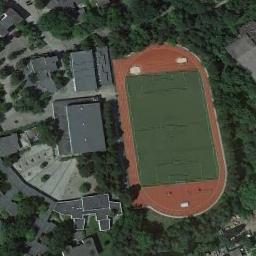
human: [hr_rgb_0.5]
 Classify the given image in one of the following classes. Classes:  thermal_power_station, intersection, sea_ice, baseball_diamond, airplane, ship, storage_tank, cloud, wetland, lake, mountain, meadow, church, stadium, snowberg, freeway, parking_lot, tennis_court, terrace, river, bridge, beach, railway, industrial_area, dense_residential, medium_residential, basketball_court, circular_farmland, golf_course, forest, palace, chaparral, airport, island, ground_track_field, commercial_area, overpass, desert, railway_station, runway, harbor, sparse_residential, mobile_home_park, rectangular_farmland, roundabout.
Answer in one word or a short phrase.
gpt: ground_track_field